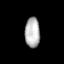
Tissue: lung
Cell type: Myeloid cells
Senescence score: 0.2348
Nuclear area (px): 441
Mean DAPI intensity: 181.338